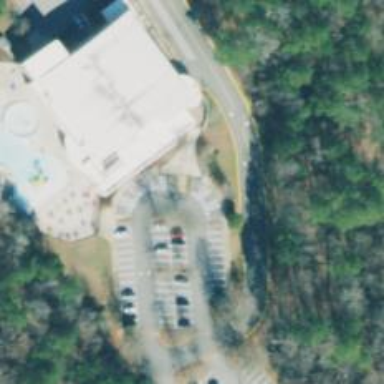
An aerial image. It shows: Parking space.